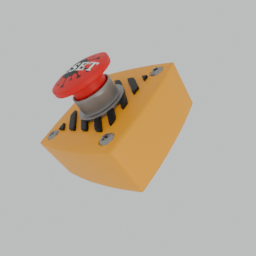
Label: electronics